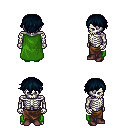
a pixel art fantasy rpg character, male body template, skeleton, green cape, robe skirt, raven short bangs hairstyle, maroon shoes, four views (front, back, left, right), 2x2 character sprite sheet, small pixel art, hard edges, no anti-aliasing